Interaction volume radius: 5 \u00c5
Interaction volume height: 30 \u00c5
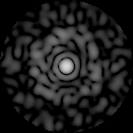
Disorder parameter: 0.8228